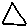
Label: triangle